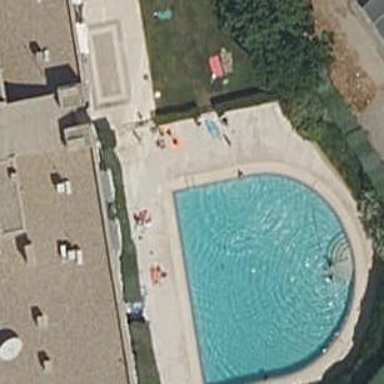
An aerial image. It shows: Swimming pool located in leisure land.